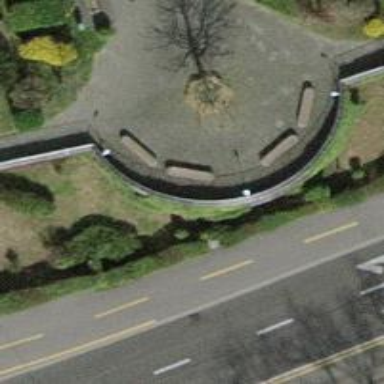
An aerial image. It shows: Concrete bench.